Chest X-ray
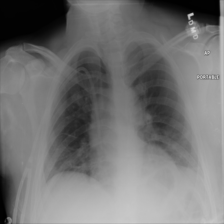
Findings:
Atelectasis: negative
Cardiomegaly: negative
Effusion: negative
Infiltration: negative
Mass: negative
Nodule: negative
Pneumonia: negative
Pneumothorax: negative
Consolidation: positive
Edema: negative
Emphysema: negative
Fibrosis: negative
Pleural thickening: negative
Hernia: negative